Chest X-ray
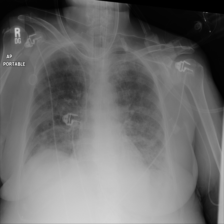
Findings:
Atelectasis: negative
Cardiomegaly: negative
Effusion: positive
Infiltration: positive
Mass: negative
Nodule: positive
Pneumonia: negative
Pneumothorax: negative
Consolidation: negative
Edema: negative
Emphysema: negative
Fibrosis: negative
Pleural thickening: negative
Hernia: negative